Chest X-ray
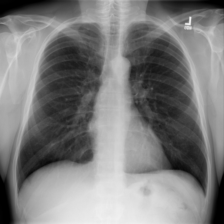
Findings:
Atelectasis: negative
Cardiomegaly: negative
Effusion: negative
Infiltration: negative
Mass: negative
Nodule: negative
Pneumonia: negative
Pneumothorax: negative
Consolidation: negative
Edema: negative
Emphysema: negative
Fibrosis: negative
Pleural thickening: negative
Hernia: negative